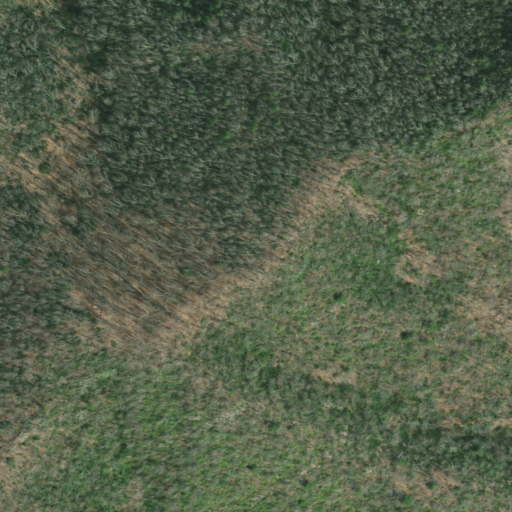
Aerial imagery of mountain in Tennessee named Jenkins Mountain containing deciduous forest and mixed forest